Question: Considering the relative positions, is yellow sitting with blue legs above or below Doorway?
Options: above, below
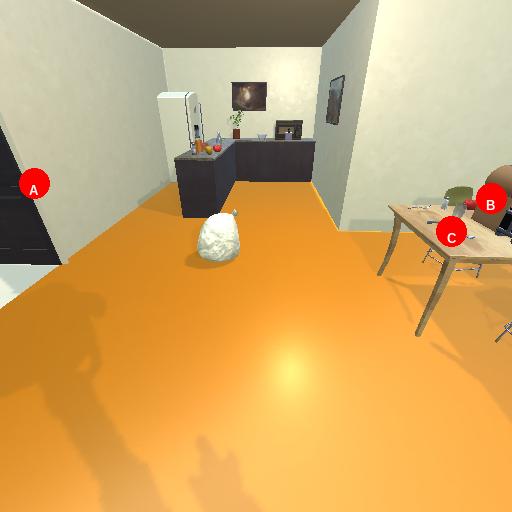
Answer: above